Here is the wavelet time-frequency representation (scalogram) of a rolling-element bearing's vibration measurement. Classify the bearing condition as one of: normal, inner_race, outer_race, ball.
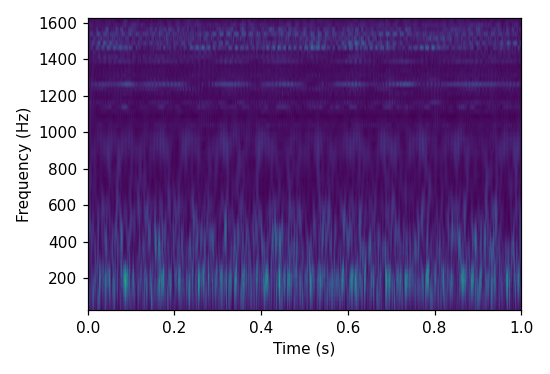
Answer: outer_race